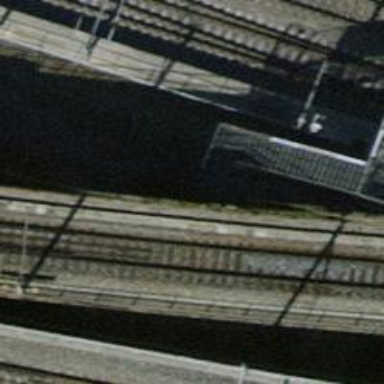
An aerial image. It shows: Bridge with metal steps.